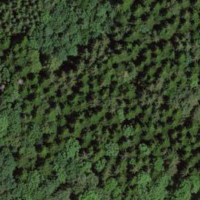
EUNIS habitat code: 43
Species observed at this site:
Lamium galeobdolon